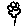
Label: flower